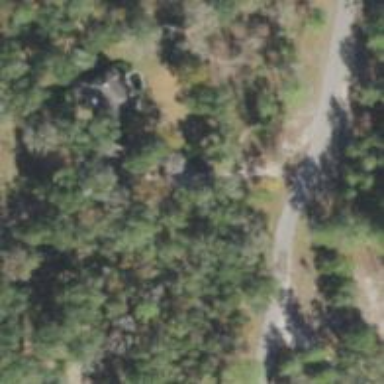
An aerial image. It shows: Driveway.